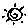
Label: sun